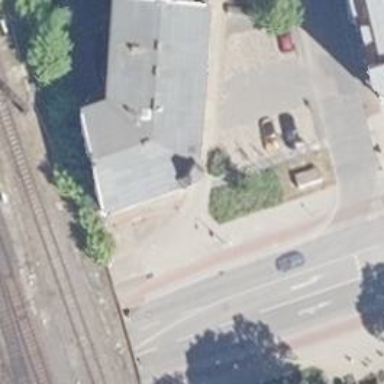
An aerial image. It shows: Furniture shop.